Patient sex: M
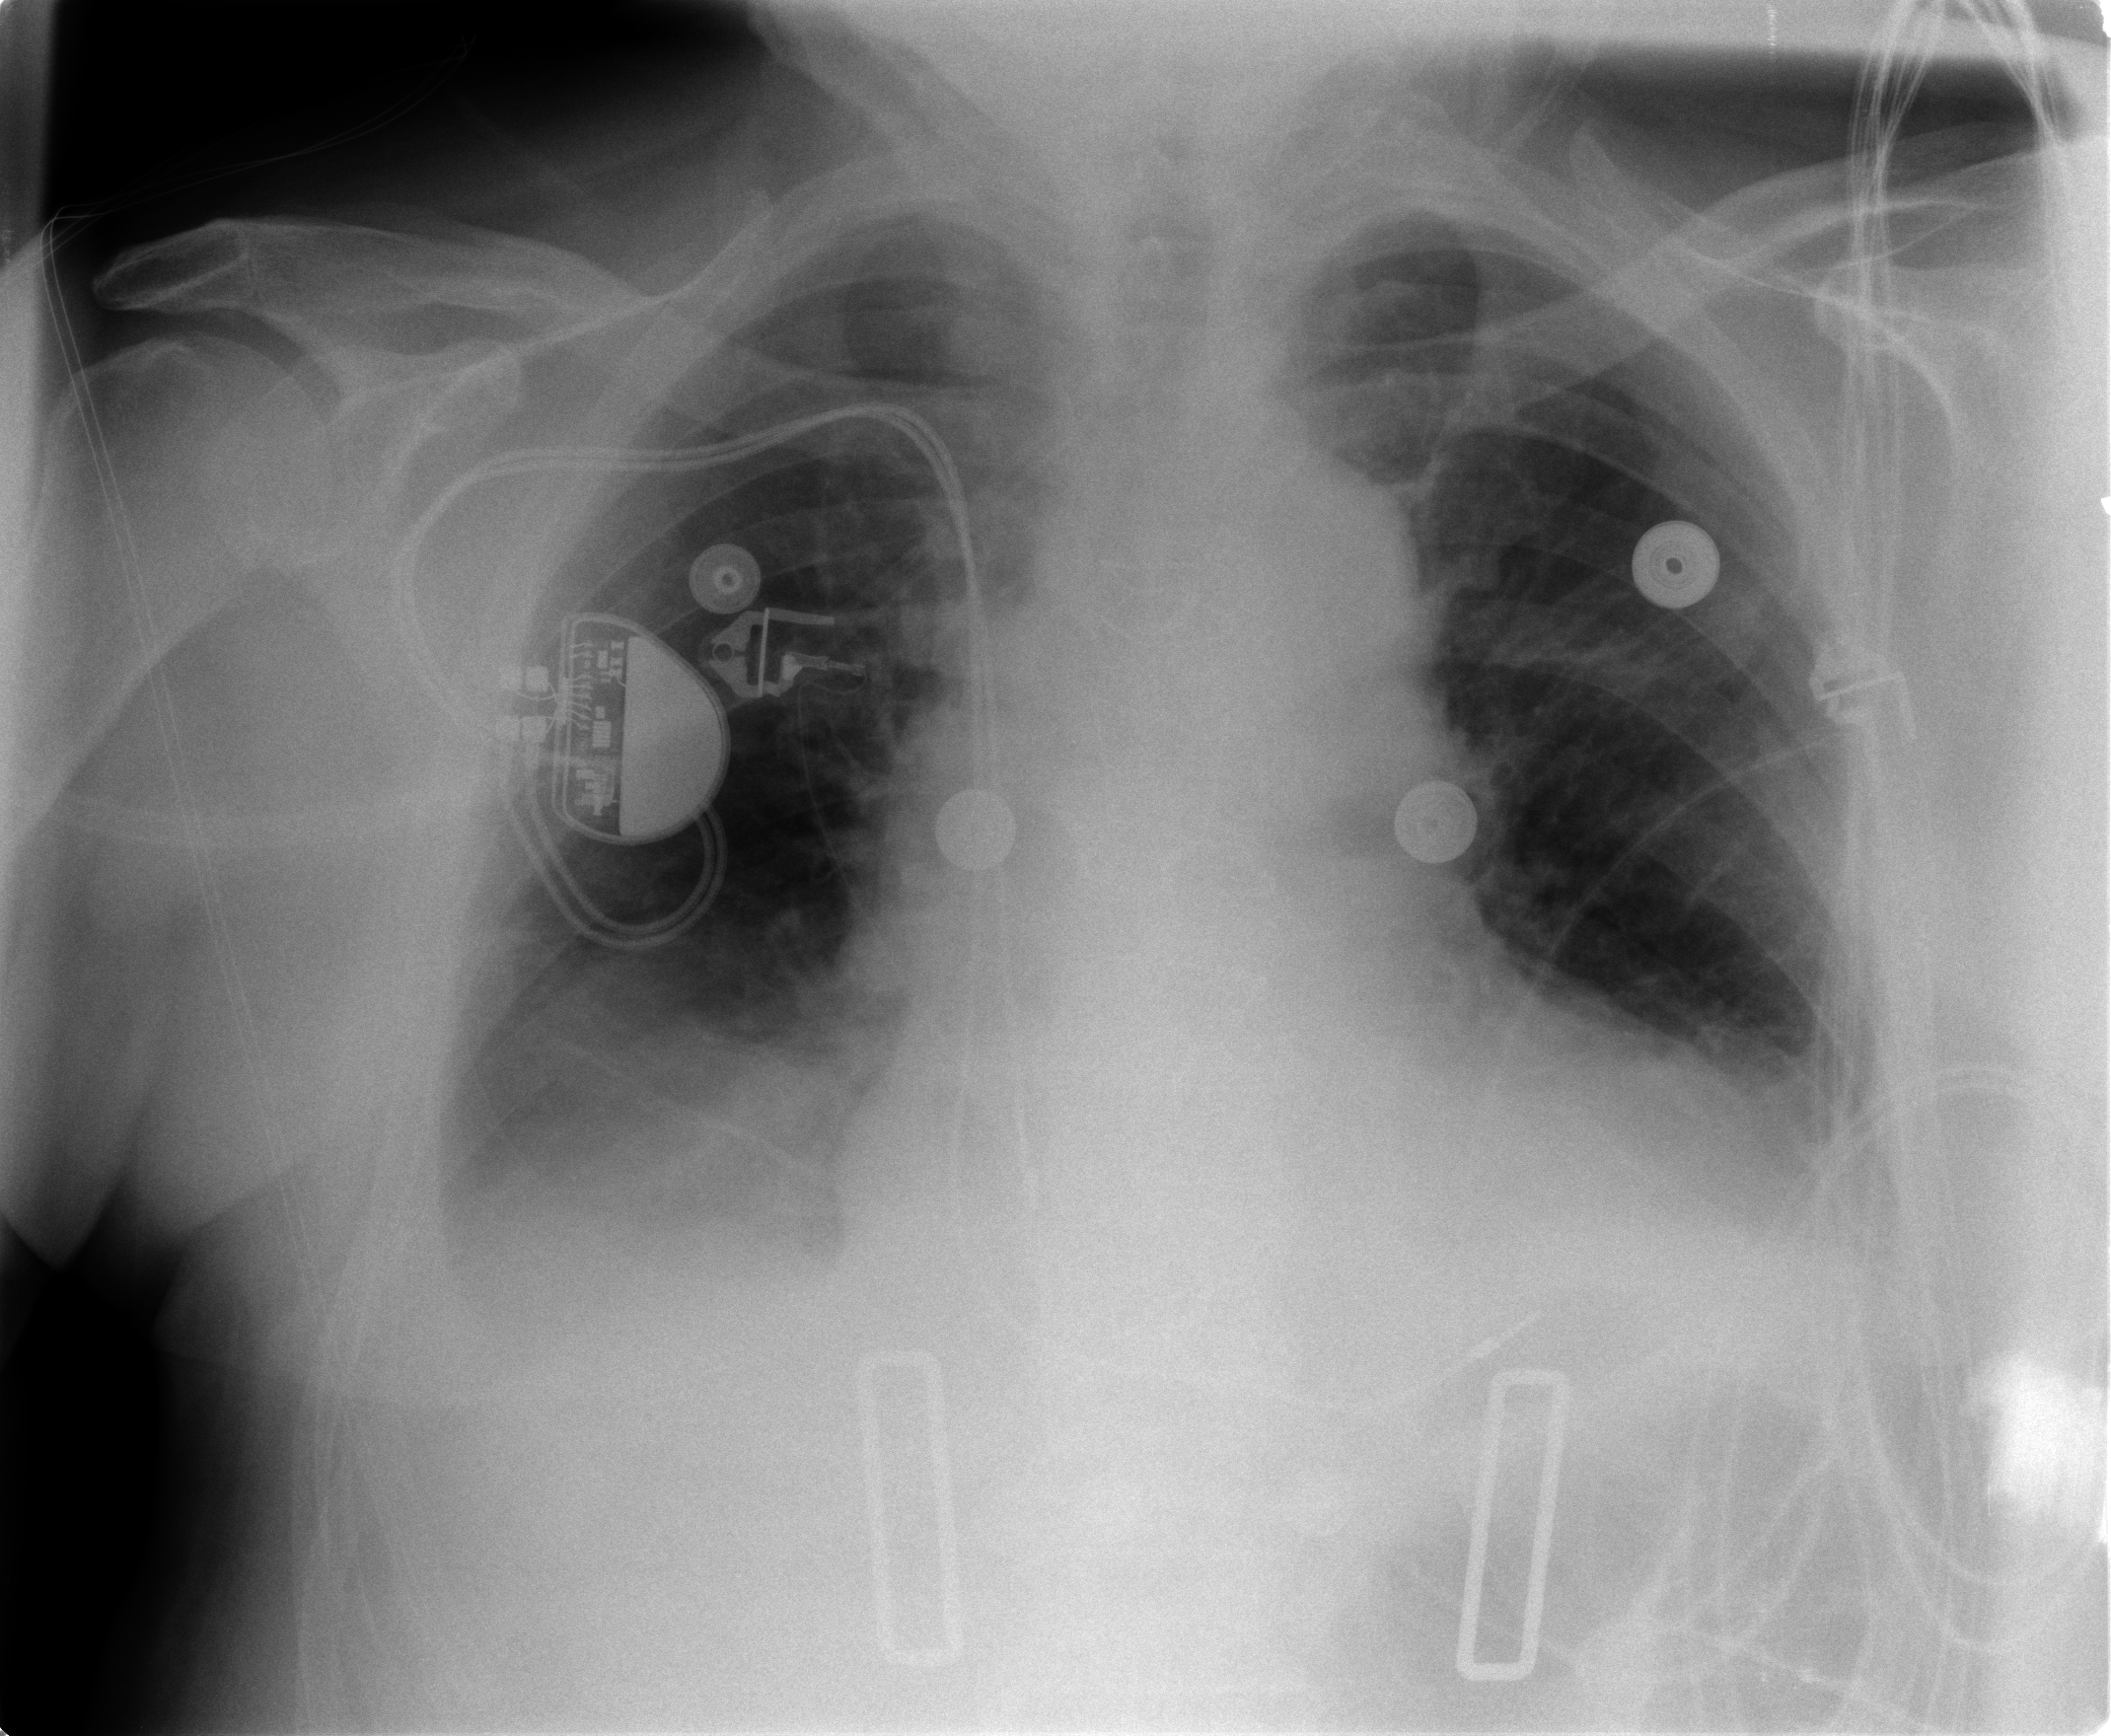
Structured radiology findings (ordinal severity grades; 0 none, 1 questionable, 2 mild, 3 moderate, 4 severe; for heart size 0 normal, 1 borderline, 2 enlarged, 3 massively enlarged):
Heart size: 2
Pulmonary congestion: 2
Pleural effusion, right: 2
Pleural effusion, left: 1
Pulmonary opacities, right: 0
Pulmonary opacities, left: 0
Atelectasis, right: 3
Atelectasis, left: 2